Question: My email is shown in header of Paypal.
Please help me solve this. I want my website name there. Are there any HTML hidden fields which controls this part of the website?
It would be better if I can manage my website logo there in header. And, website name in the section of
> PayPal securely processes payments for XXXXXXXX@gmail.com
The values I have passed to Paypal website are:
'''
$myPaypal = new Paypal();
$myPaypal->addField('business', 'xxxxxxx@gmail.com');
$myPaypal->addField('currency_code', 'USD');
$myPaypal->addField('return', SITE_PATH.'cards/index.php?show_card');
$myPaypal->addField('cancel_return', SITE_PATH.'cards/index.php?error_payment');
$myPaypal->addField('notify_url', SITE_PATH.'cards/payment_gates/paypal_ipn.php');
$myPaypal->addField('item_name', $item_name);
$myPaypal->addField('amount', $cost);
$myPaypal->addField('item_number', $order_id);
$myPaypal->addField('custom', $item_name);
$myPaypal->submitPayment();
'''
What field should be added to get that?
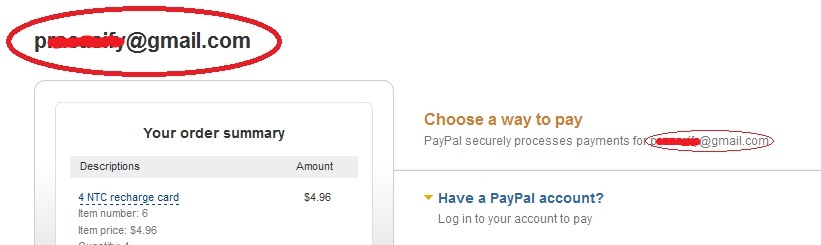
Answer: '''
$myPaypal->addField('image_url', 'www.yoursitename.com/img/logo.jpg');
'''